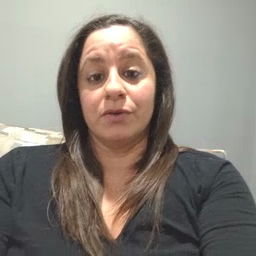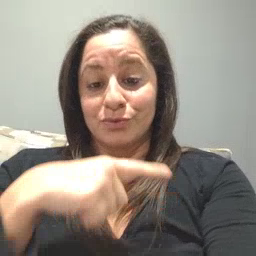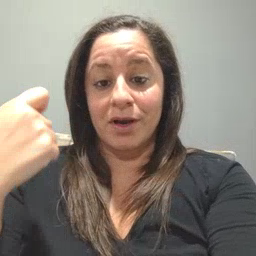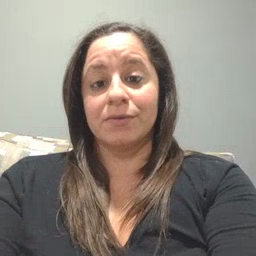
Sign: dryer